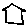
Label: house